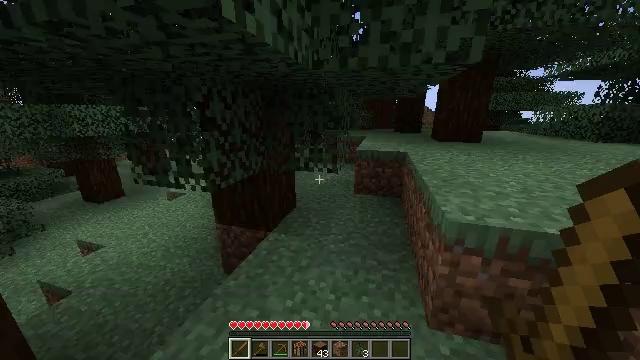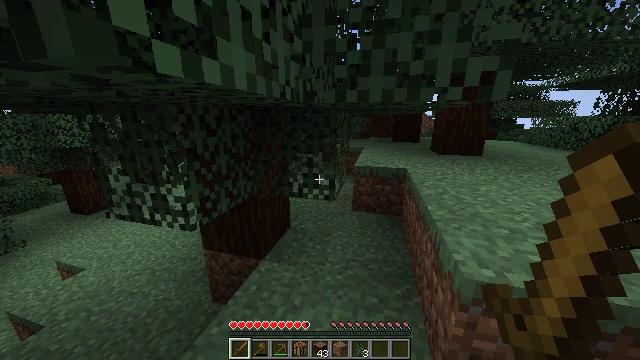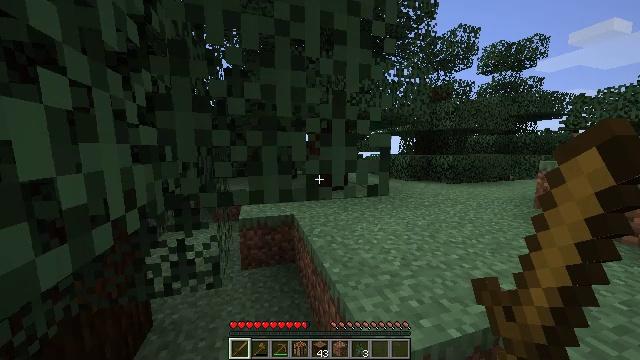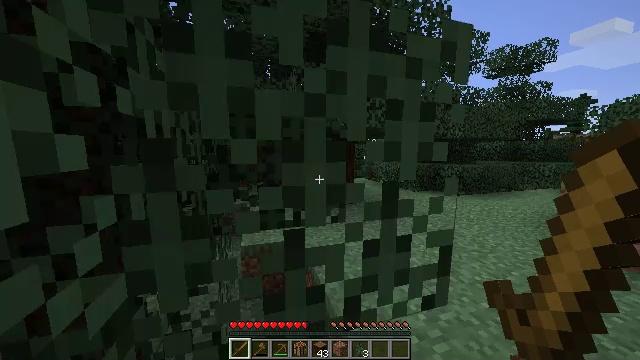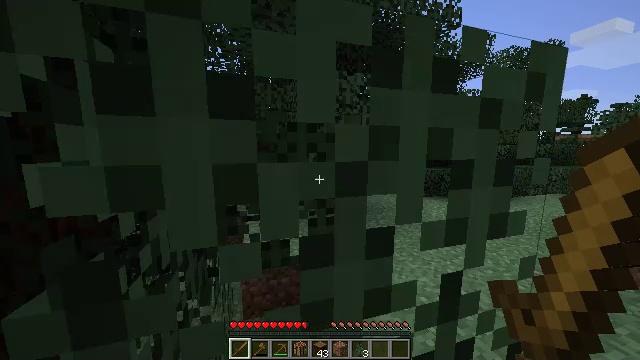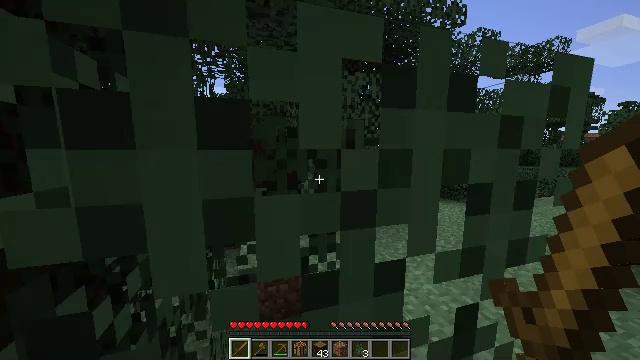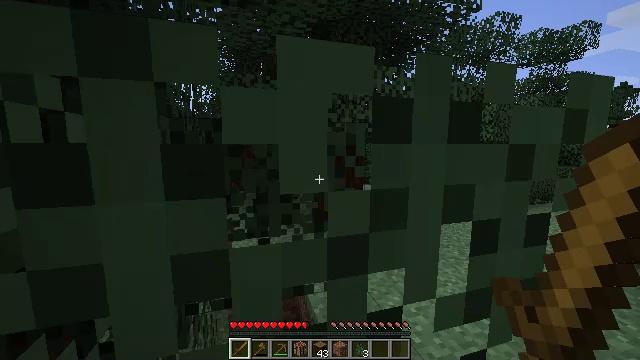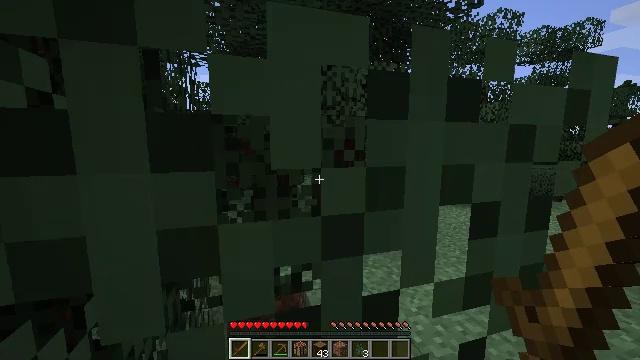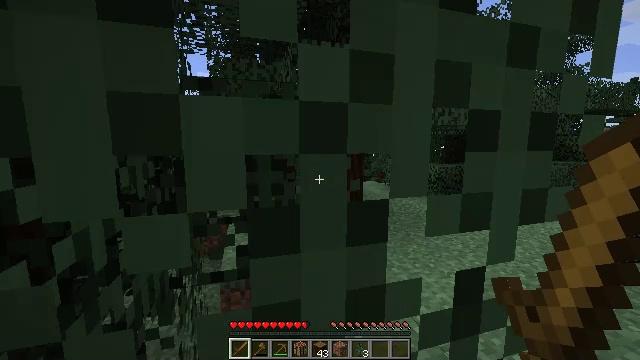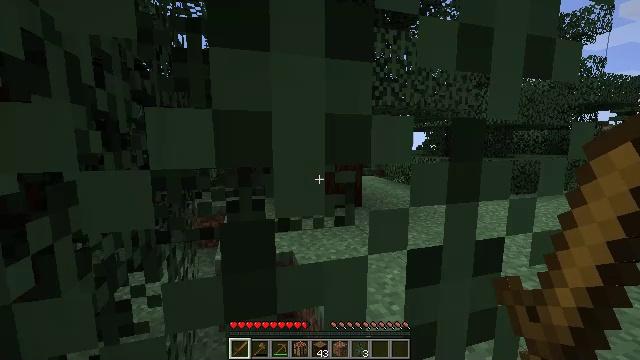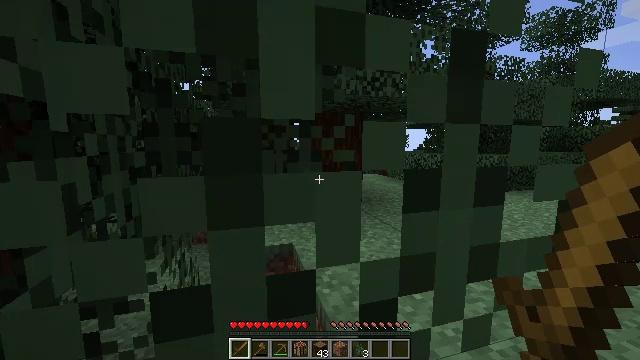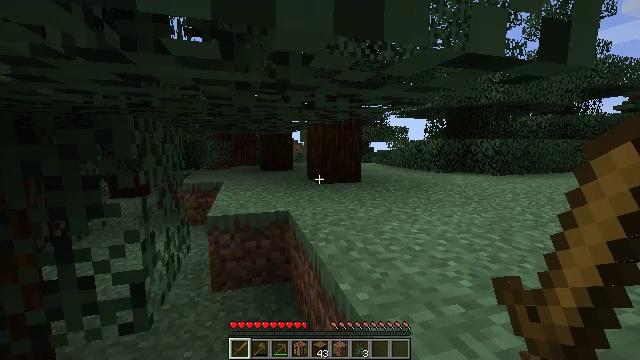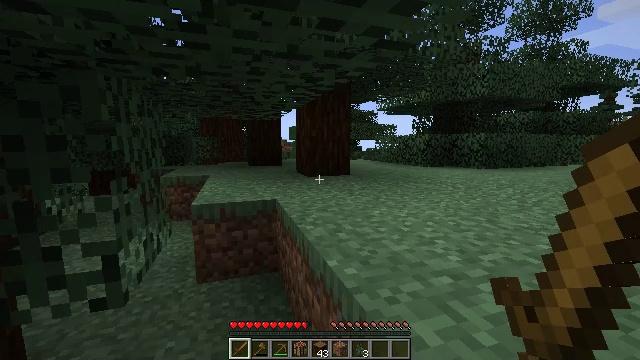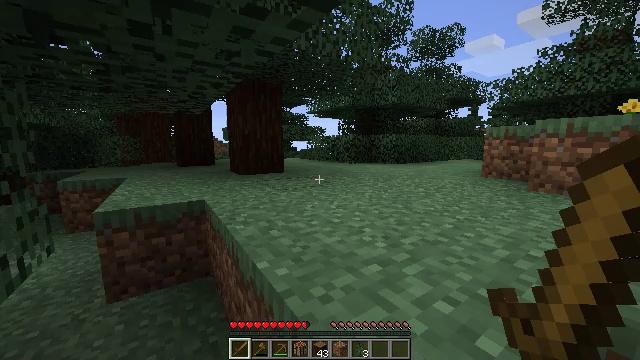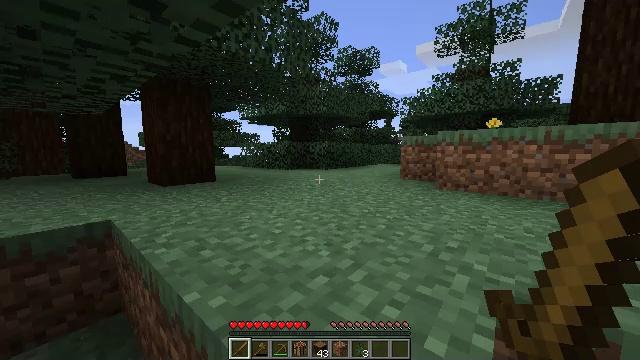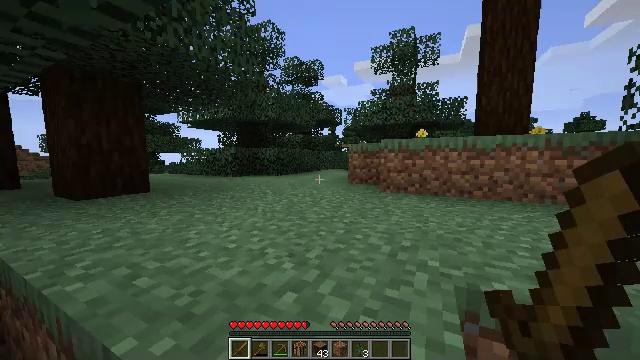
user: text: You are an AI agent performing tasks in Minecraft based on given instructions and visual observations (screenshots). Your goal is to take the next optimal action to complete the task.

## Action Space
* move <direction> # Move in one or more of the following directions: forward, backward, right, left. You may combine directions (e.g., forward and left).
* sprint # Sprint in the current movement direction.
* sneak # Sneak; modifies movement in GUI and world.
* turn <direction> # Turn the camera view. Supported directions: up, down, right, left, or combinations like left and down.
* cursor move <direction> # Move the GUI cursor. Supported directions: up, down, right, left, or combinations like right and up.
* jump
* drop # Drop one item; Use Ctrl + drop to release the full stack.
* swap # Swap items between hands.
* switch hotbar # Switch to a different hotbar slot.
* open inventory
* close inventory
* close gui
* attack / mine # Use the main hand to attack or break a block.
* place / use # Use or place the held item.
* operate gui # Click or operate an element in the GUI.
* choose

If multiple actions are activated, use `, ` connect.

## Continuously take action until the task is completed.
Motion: motion action
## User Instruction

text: Mine the sweet berry bush.
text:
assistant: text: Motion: move forward, sprint, jump
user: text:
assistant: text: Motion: move forward, sprint, turn right and up, jump
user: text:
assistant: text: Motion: move forward, sprint
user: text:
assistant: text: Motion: move forward, sprint
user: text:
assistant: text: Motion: move forward, sprint
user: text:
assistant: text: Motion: move forward, sprint
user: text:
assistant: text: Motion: move forward, sprint
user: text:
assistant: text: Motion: move forward, sprint
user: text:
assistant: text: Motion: move forward, sprint
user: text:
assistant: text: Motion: move forward, sprint
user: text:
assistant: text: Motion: move forward, sprint
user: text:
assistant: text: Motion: move forward, sprint, turn right
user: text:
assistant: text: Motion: move forward, sprint, turn right
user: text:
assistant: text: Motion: move forward, sprint, turn right and up
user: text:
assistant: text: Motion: move forward, sprint, turn right and up
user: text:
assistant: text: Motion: move forward, sprint, turn right
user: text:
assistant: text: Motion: move forward, sprint, turn right
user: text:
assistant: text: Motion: move forward, sprint, turn right
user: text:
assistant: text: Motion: move forward, sprint
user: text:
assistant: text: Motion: move forward, sprint
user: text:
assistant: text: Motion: move forward, sprint, jump
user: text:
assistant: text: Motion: move forward, sprint, jump
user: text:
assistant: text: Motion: move forward, sprint, jump
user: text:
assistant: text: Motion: move forward, sprint, jump
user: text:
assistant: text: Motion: move forward, sprint, jump
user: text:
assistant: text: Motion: move forward, sprint
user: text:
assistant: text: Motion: move forward, sprint
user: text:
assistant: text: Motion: move forward, sprint, turn right
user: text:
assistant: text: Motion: move forward, sprint, turn right
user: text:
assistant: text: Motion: move forward, sprint, turn right